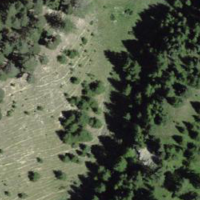
EUNIS habitat code: 43
Species observed at this site:
Phyteuma orbiculare